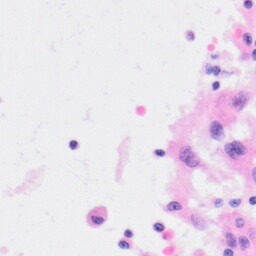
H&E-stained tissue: Kidney